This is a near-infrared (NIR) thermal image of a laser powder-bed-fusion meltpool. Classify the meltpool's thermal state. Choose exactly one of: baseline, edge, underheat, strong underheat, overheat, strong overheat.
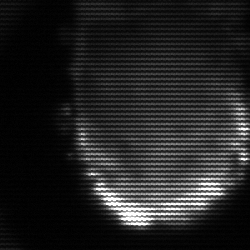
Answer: baseline